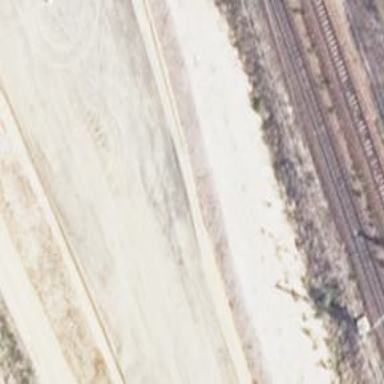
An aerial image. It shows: Railway switch.